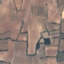
Land use / land cover: PermanentCrop